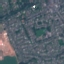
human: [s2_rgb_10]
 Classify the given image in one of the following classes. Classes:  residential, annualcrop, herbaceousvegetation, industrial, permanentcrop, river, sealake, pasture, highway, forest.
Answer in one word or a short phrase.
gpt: Residential